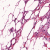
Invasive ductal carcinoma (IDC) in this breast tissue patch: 0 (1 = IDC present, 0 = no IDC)